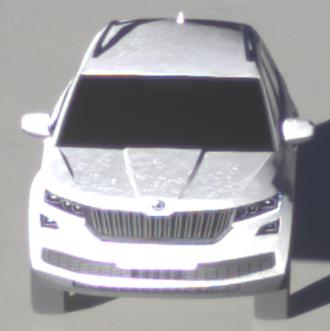
Make: Skoda
Model: Kodiaq 1.4 TSI
Detailed model: Kodiaq
Model produced from: 2017/03
Model produced until: 2018/05
Doors: 5
Color: white
Road condition: wet road
Daytime: sunrise or sunset
Contrast: low contrast